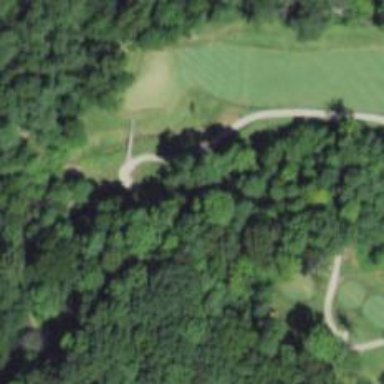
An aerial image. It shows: Path for both road and golf.